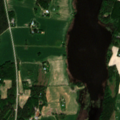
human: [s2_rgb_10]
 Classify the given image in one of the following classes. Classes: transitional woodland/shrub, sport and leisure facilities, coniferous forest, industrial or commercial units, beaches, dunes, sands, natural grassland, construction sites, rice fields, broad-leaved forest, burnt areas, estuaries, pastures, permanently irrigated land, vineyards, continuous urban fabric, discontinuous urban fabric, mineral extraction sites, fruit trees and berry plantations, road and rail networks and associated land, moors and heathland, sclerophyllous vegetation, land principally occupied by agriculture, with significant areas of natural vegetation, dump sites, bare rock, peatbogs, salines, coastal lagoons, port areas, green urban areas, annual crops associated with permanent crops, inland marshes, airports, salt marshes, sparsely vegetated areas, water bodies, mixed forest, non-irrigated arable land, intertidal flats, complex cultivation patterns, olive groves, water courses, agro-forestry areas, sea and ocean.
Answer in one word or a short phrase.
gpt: non-irrigated arable land, land principally occupied by agriculture, with significant areas of natural vegetation, mixed forest, water bodies